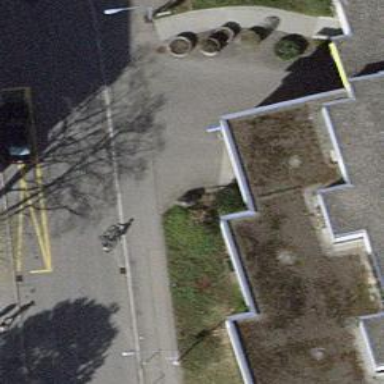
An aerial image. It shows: Unmarked crossing with traffic calming table on the road.